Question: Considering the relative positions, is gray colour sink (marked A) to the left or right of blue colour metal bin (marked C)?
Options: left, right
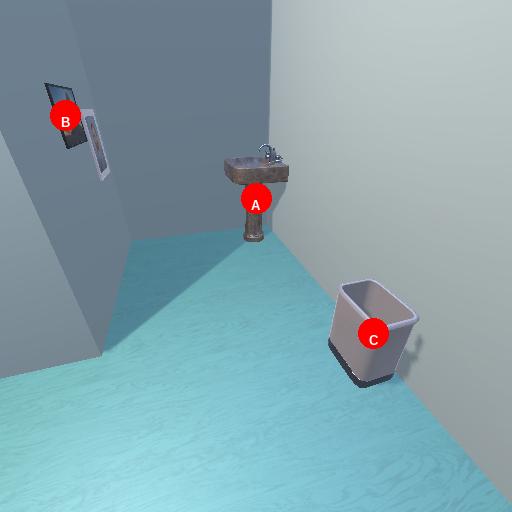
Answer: left